Question: I build one application using Worklight 6.0.0.1 and tested it on iPhone 4S. Its working fine. But when i tried testing it on iPhone 5 then screen size getting displayed according to iPhone 4S resolution i think. Its showing some vacant space above and below of the screen. Please refer snapshot for more detail.

I have tried changing the size of body in my css to
'''
#content {
height: 568px;
margin: 0 auto;
width: 320px;
'''
}
But its not reflecting.
regards,
V@run
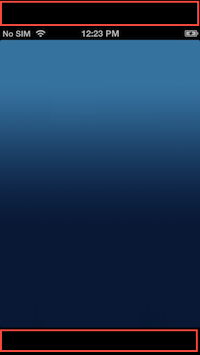
Answer: Problem Resolved!! i have replaced all the images in Eclipse itself by taking my all images with same name as taken by worklight by default. before i was replacing the images in Xcode. Only God knows the behavior of Worklight.